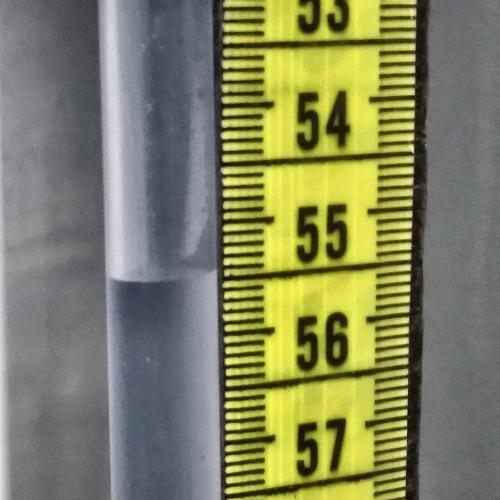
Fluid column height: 55.5 cm